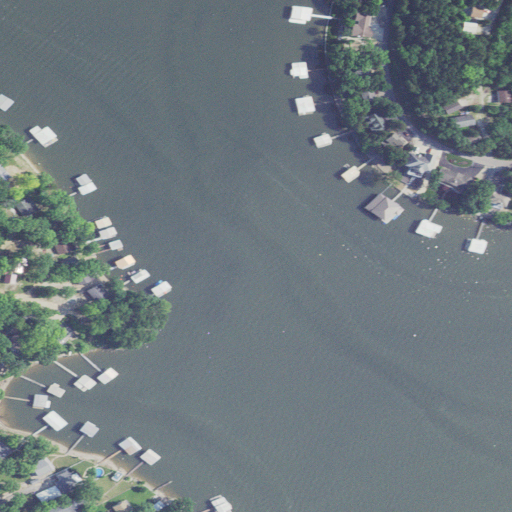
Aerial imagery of valley in Missouri named Versailles Hollow containing open water, medium intensity development, low intensity development, deciduous forest, high intensity development, open development, mixed forest, woody wetlands, herbaceous wetlands, and barren land